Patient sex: M
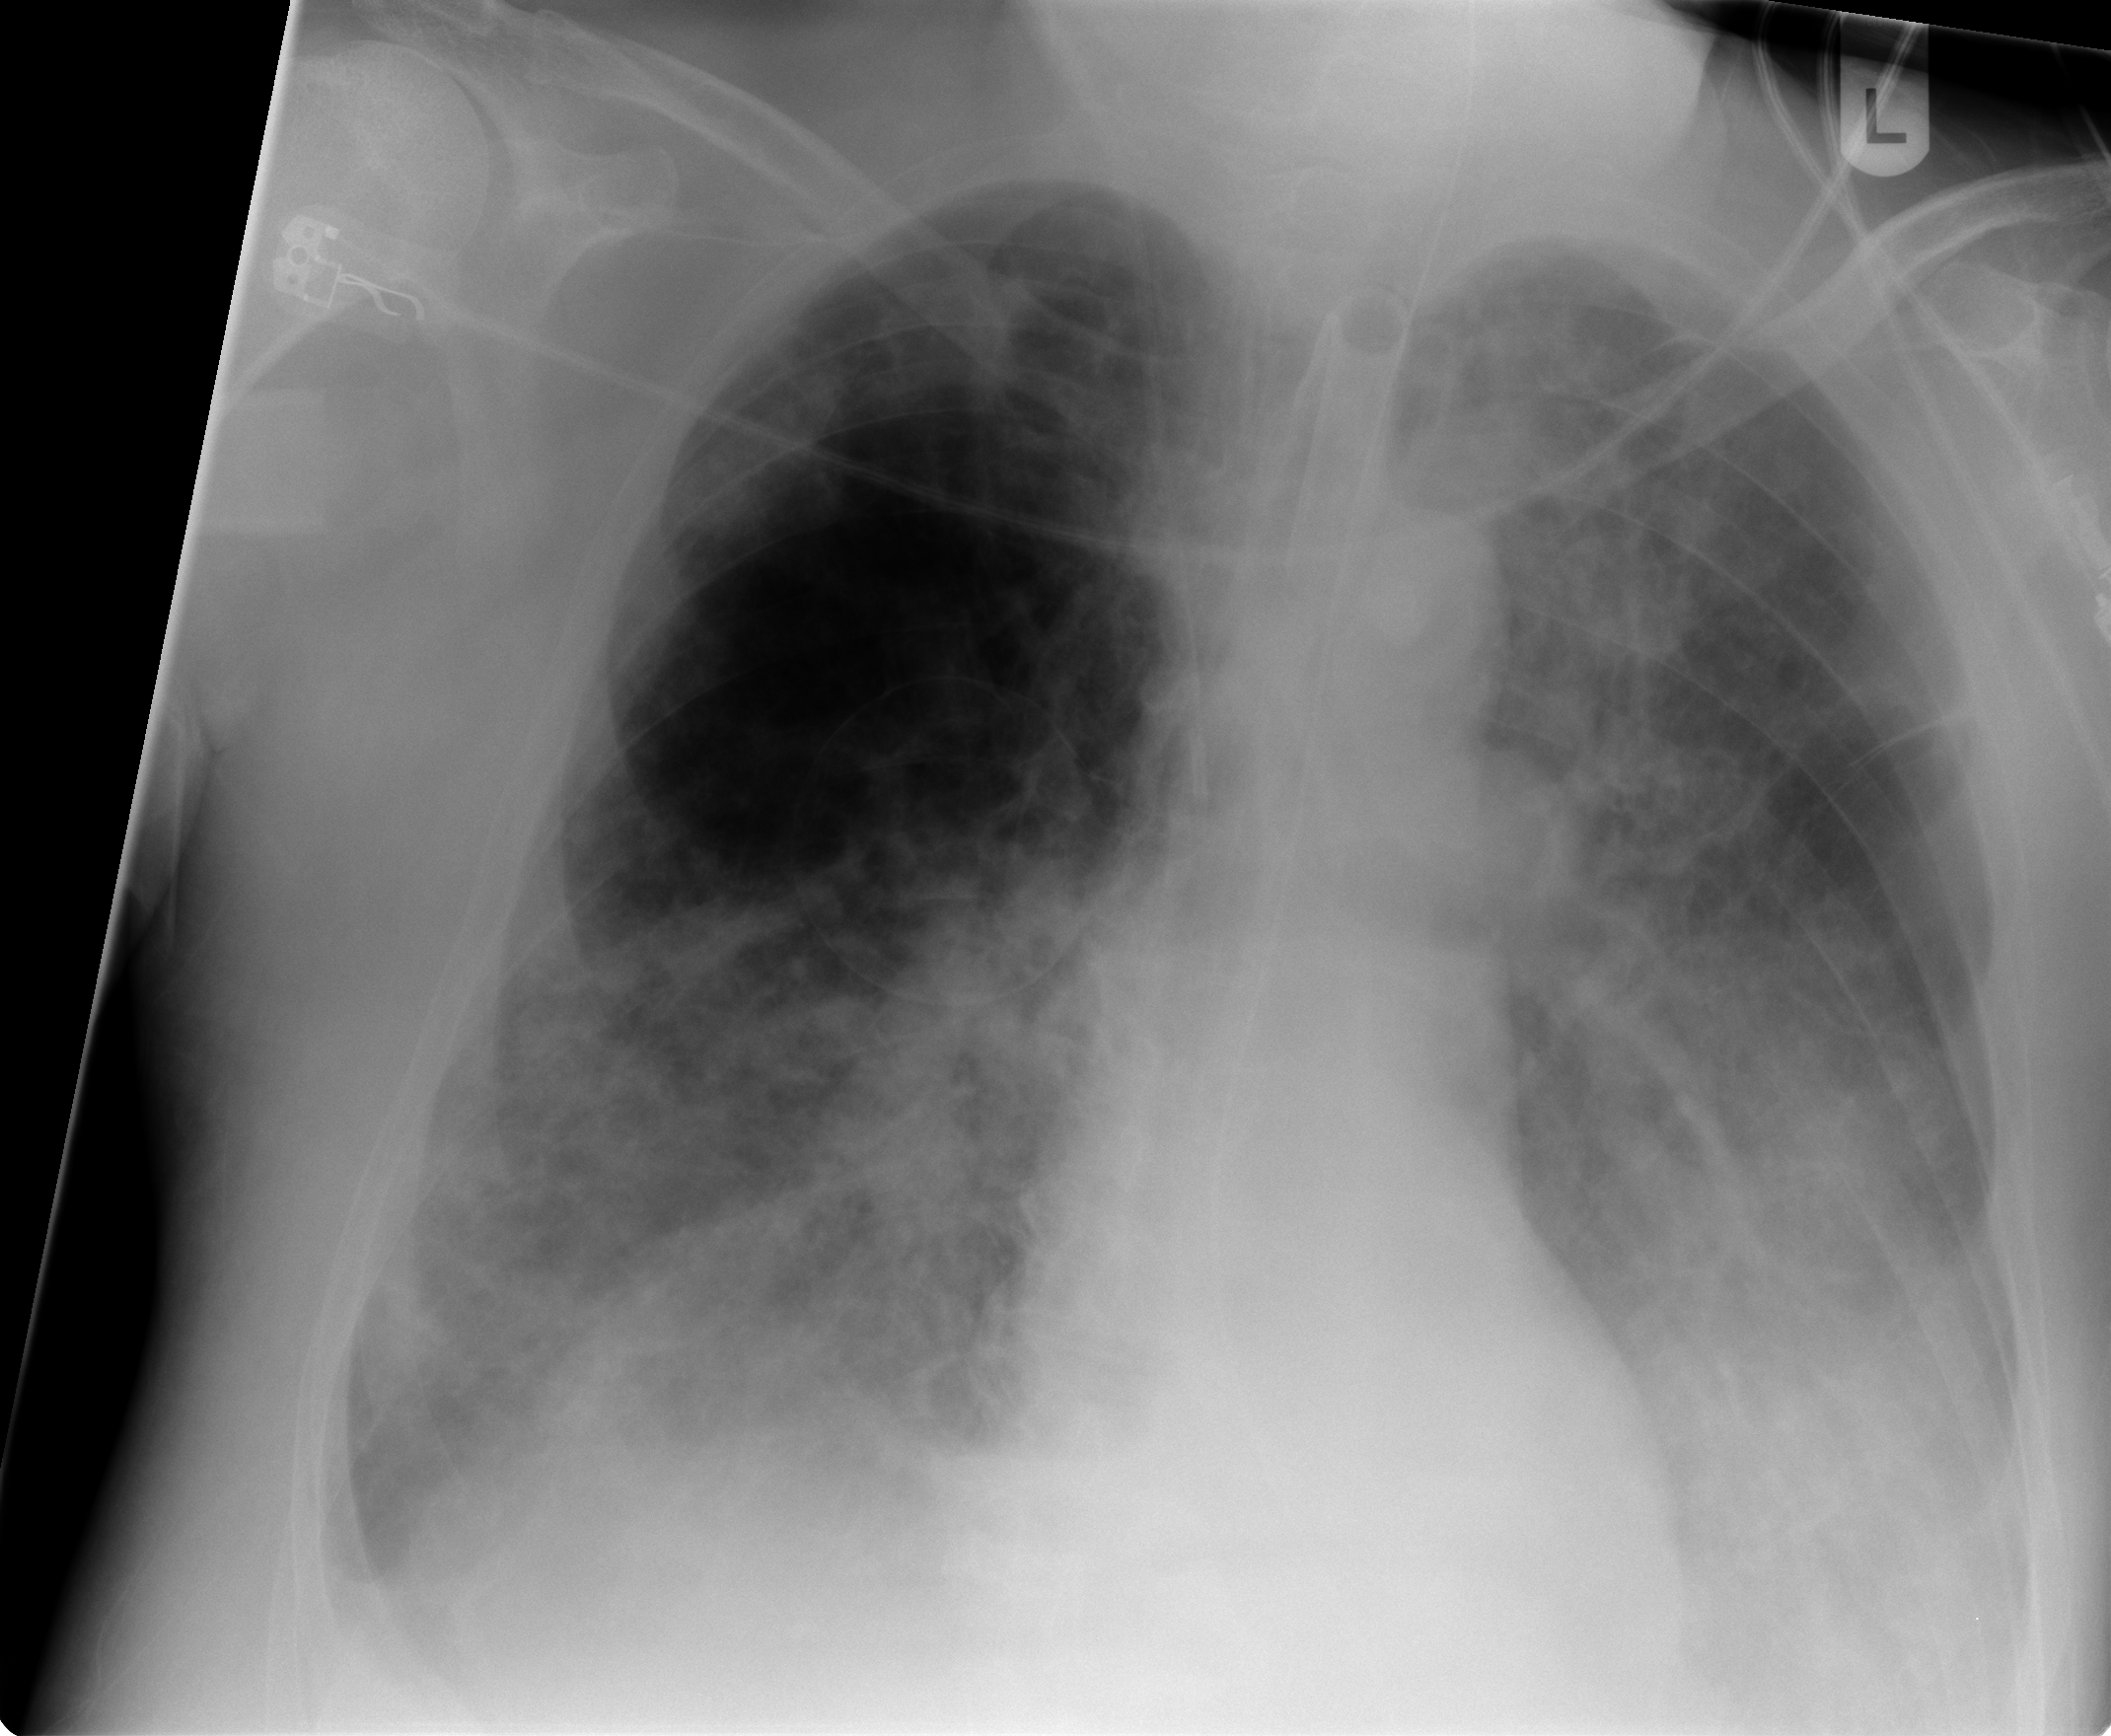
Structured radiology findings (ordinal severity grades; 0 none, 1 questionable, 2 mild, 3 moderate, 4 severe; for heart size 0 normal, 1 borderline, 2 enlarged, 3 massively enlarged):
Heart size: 0
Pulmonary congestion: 2
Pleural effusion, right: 3
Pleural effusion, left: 3
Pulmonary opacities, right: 3
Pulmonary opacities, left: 3
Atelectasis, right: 2
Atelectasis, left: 3